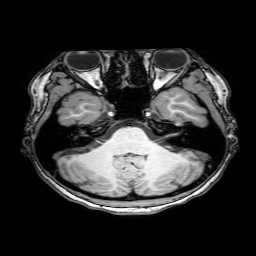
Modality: T1w
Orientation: coronal
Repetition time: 0.00828 s
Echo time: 0.00388 s